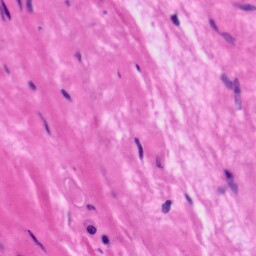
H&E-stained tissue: Tonsil